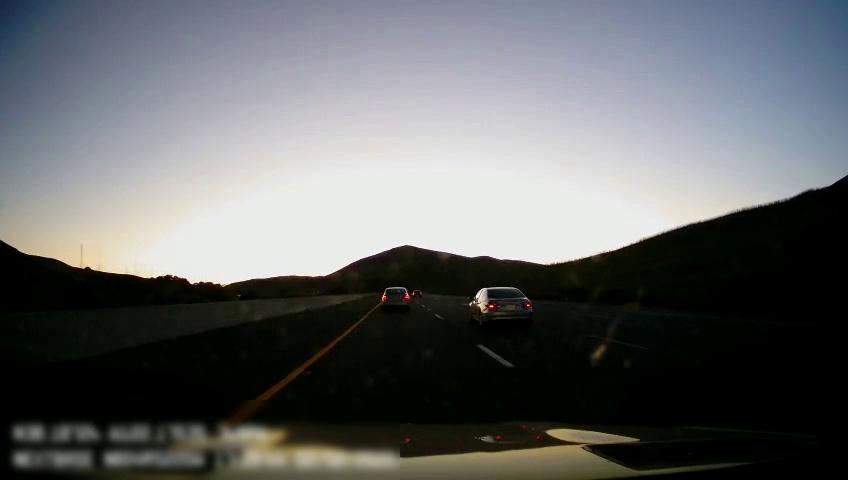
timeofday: Day
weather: Sunny
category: Drivable Space
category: Vehicles | Car
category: Vehicles | Car
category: Vehicles | Car
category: Lanes | Alternate Lane
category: Lanes | Current Lane
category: Lanes | Current Lane
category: Lanes | Alternate Lane
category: Lanes | Alternate Lane